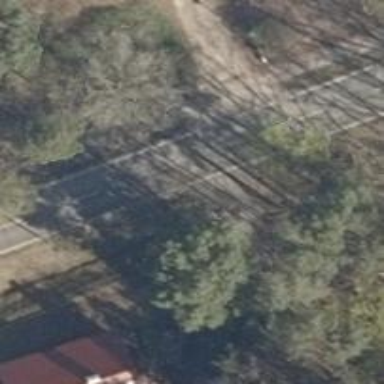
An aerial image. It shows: Driveway.